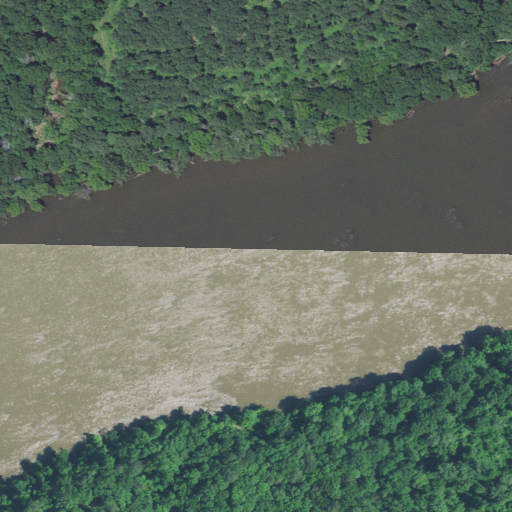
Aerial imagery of island in South Carolina named Stag Rock containing open water, deciduous forest, woody wetlands, evergreen forest, herbaceous wetlands, and mixed forest